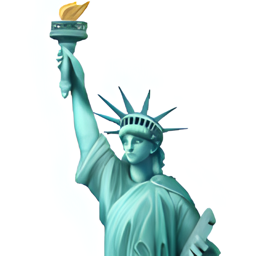
Name: statue of liberty
Emoji: 🗽
Group: Travel & Places
Sub-group: place-building